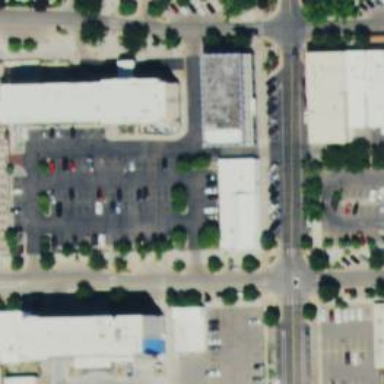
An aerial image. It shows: Parking space.